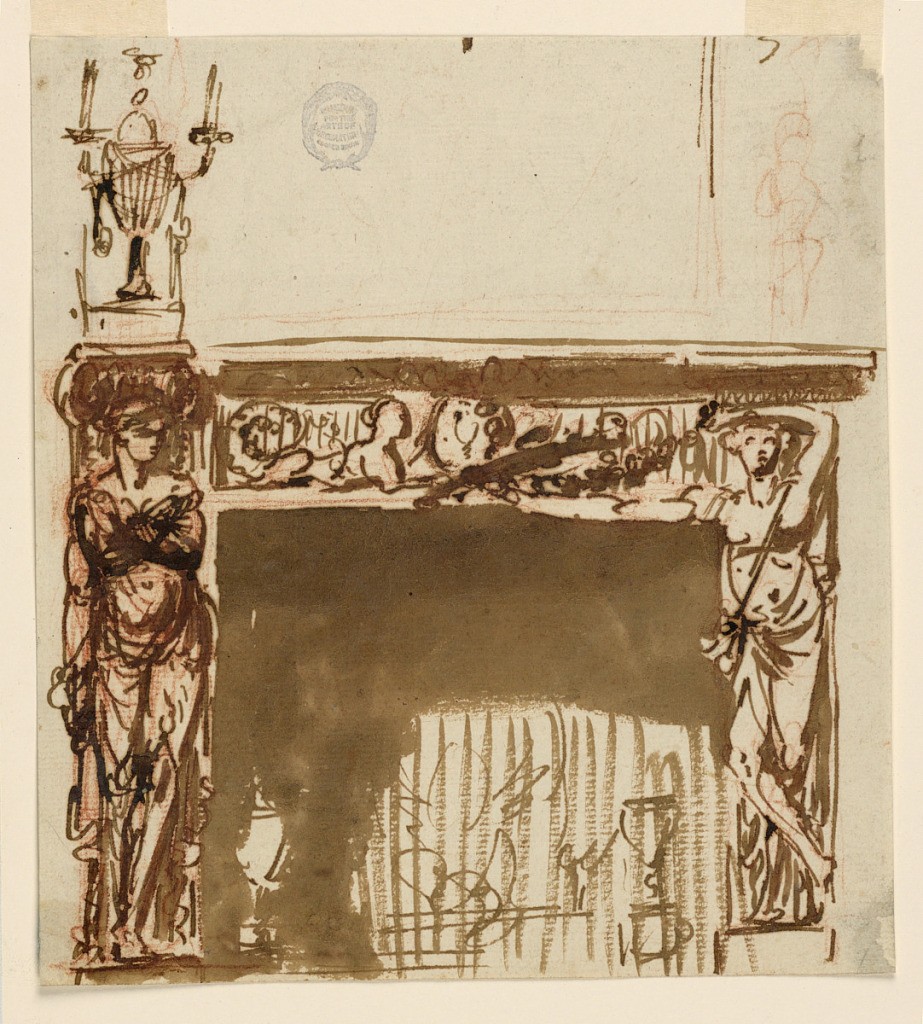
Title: Design for a Chimneypiece with Alternative Suggestions
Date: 1770–1775
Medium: Red crayon, pen, ink, wash, sepia on paper
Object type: Drawing
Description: Women are suggested standing in front of pilaster stripes. Their poses are different; to the left one supports an Ionic capital, the right one the entablature which projects near corners. A medallion in the center, flanked by a crouching sphonx with a rinceaux tail, at left, and by festoons and braces at right is suggested for the frieze over the opening. A candlestick in the shape of an urn with arms stands upon the left corner. The lower part of a looking glass and a candlestick in a different shape from the left one, at right, are roughly sketched.